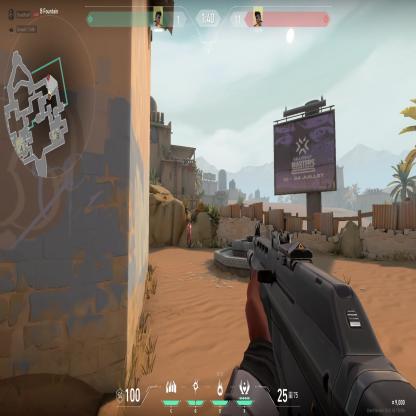
Label: enemy